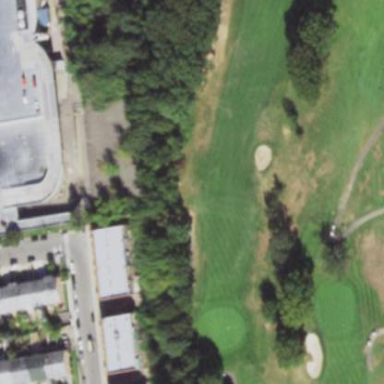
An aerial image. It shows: Golf fairway surrounded by grass.